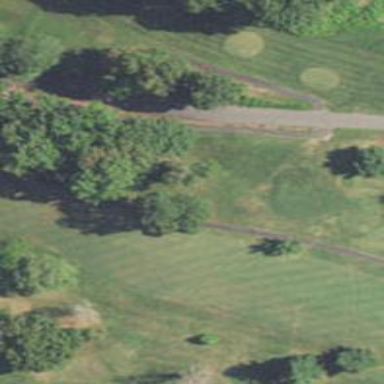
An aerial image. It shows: Golf fairway surrounded by grass.